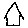
Label: house